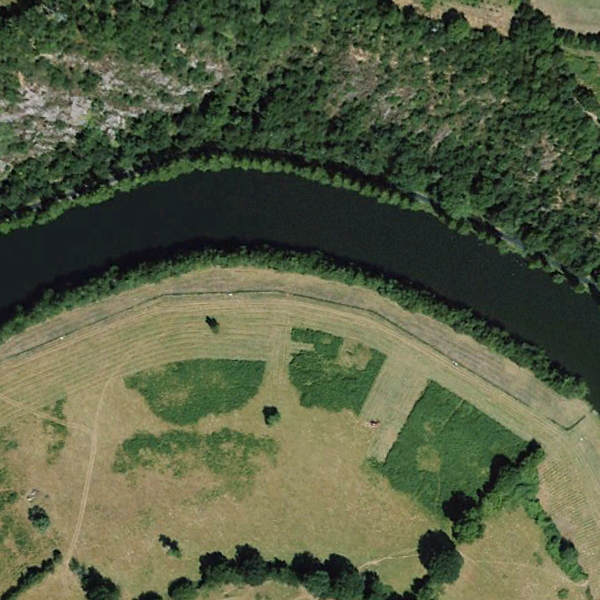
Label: River